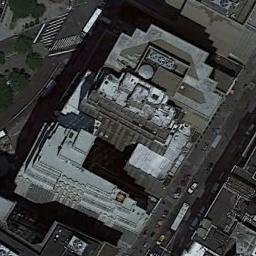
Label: commercial_area